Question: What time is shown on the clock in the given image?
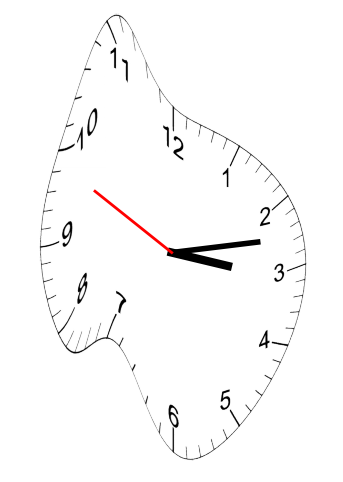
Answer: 03:12:49